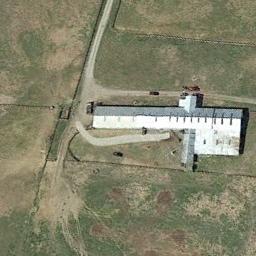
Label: sparse_residential